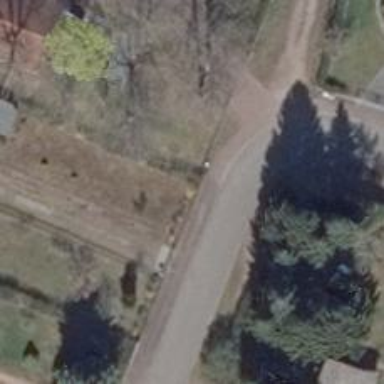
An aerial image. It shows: Smooth asphalt road in residential area.